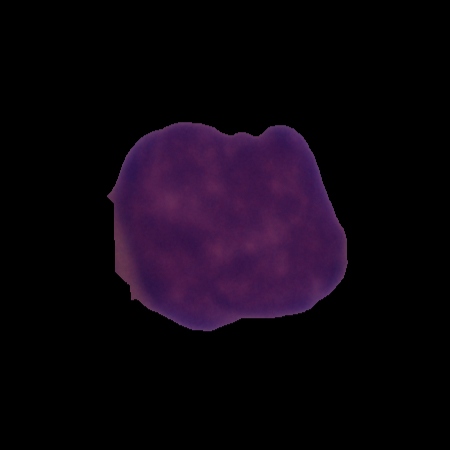
Label: cancer